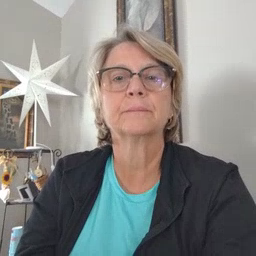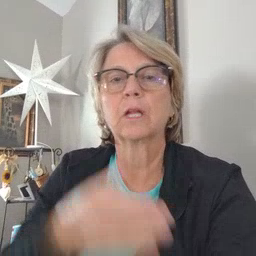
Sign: eye